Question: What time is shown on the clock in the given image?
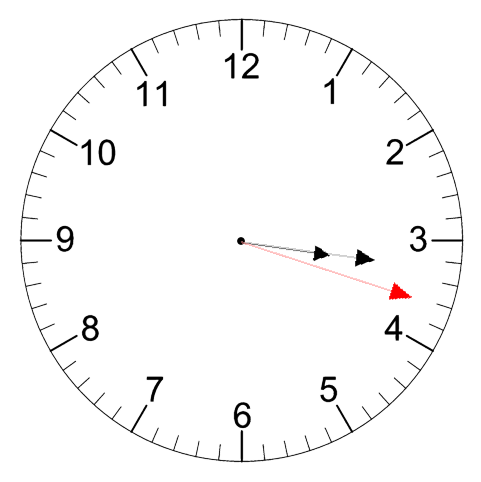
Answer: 03:16:18